Question: We've got a problem. We cannot execute a SQL SELECT on below structure using sequelize.
This is our structure, see below image.

We are trying to execute this sequelize query:
'''
query = {
'attributes': [models.sequelize.fn('count', models.sequelize.col('sent_deals.user_id'))],
order: [['alert.keywords', ' DESC']],
attributes: ['alert.keywords'],
include: [
{
model: models.alert,
attributes: ['keywords']
}, {
where: {
'products.sent_deal.created_at': {
between: [moment(start).startOf('day').format('YYYY-MM-DD HH:mm'), moment(end).endOf('day').format('YYYY-MM-DD HH:mm')]
}
},
model: models.product,
attributes: ['id']
}
]
};
models.userAlerts.findAll(query)
'''
But then we receive the following error: '"error: missing FROM-clause entry for table "alert""', because we're trying to select the attribute 'alert.keywords' also outside the 'include[]', but still it DID work in the previous version of Sequelize JS! And now we cannot order by alert anymore.... :( It always returns ONE alert because of the "belongs to" connection, so theoretically it has to work.
My guess is because the query doesn't execute a direct join, but does a 'SELECT FROM' on a subquery, see below:
'''
SELECT "userAlerts".*
,"alert"."id" AS "alert.id"
,"alert"."keywords" AS "alert.keywords"
,"products"."id" AS "products.id"
,"products.sent_deal"."user_alert_id" AS "products.sent_deal.user_alert_id"
,"products.sent_deal"."deal_id" AS "products.sent_deal.deal_id"
,"products.sent_deal"."created_at" AS "products.sent_deal.created_at"
FROM (
SELECT "userAlerts"."id"
,"userAlerts"."user_id"
,"userAlerts"."alert_id"
,"userAlerts"."activationToken"
,"userAlerts"."activatedAt"
,"userAlerts"."createdAt"
,"userAlerts"."updatedAt"
FROM "user_alerts" AS "userAlerts"
WHERE (
SELECT "products.sent_deal"."user_alert_id"
FROM "sent_deals" AS "products.sent_deal"
INNER JOIN "deals" AS "products" ON "products"."id" = "products.sent_deal"."deal_id"
WHERE "userAlerts"."id" = "products.sent_deal"."user_alert_id"
AND (
"products.sent_deal"."created_at" BETWEEN '2014-11-17 00:00'
AND '2014-12-02 23:59'
) LIMIT 1
) IS NOT NULL
ORDER BY "alert"."keywords" DESC LIMIT 1
) AS "userAlerts"
LEFT JOIN "alerts" AS "alert" ON "alert"."id" = "userAlerts"."alert_id"
INNER JOIN (
"sent_deals" AS "products.sent_deal" INNER JOIN "deals" AS "products" ON "products"."id" = "products.sent_deal"."deal_id"
) ON "userAlerts"."id" = "products.sent_deal"."user_alert_id"
AND (
"products.sent_deal"."created_at" BETWEEN '2014-11-17 00:00'
AND '2014-12-02 23:59'
)
ORDER BY "alert"."keywords" DESC
'''
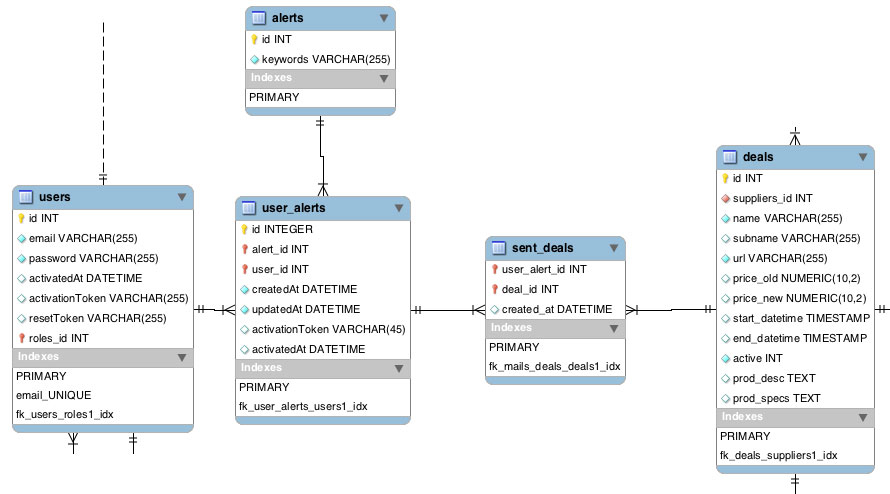
Answer: Having the 'keywords' attribute on the include, should be enough, there is no need to add it to the outer query
'''
attributes: [models.sequelize.fn('count', models.sequelize.col('sent_deals.user_id'))],
order: [['alert.keywords', ' DESC']],
attributes: ['alert.keywords'], <-- This line is superflous
include: [
{
model: models.alert,
attributes: ['keywords']
}, {
where: {
'products.sent_deal.created_at': {
between: [moment(start).startOf('day').format('YYYY-MM-DD HH:mm'), moment(end).endOf('day').format('YYYY-MM-DD HH:mm')]
}
},
model: models.product,
attributes: ['id']
}
]
'''
Shouldn't you be including SentDeal in order to query products.sent_deal? This issue is probably better suite for an issue on the sequelize GH